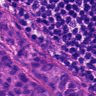
Metastatic tissue present: yes